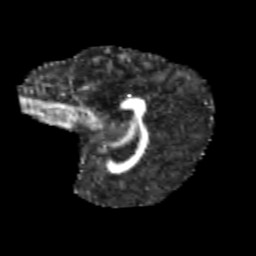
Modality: FA
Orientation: sagittal
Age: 11
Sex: female
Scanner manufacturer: siemens
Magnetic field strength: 3 T
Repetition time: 3.8 s
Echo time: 0.07 s